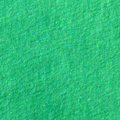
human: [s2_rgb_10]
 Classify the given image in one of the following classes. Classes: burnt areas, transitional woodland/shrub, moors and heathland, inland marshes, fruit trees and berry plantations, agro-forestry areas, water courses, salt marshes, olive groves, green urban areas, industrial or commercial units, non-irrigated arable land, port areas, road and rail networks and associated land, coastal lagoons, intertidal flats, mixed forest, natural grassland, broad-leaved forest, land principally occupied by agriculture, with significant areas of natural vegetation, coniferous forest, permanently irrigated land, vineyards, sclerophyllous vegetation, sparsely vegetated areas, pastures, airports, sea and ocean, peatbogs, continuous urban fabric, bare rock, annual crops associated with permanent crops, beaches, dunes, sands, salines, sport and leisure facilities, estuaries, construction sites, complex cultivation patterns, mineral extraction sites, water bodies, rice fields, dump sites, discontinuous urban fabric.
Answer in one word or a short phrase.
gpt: sea and ocean